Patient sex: M
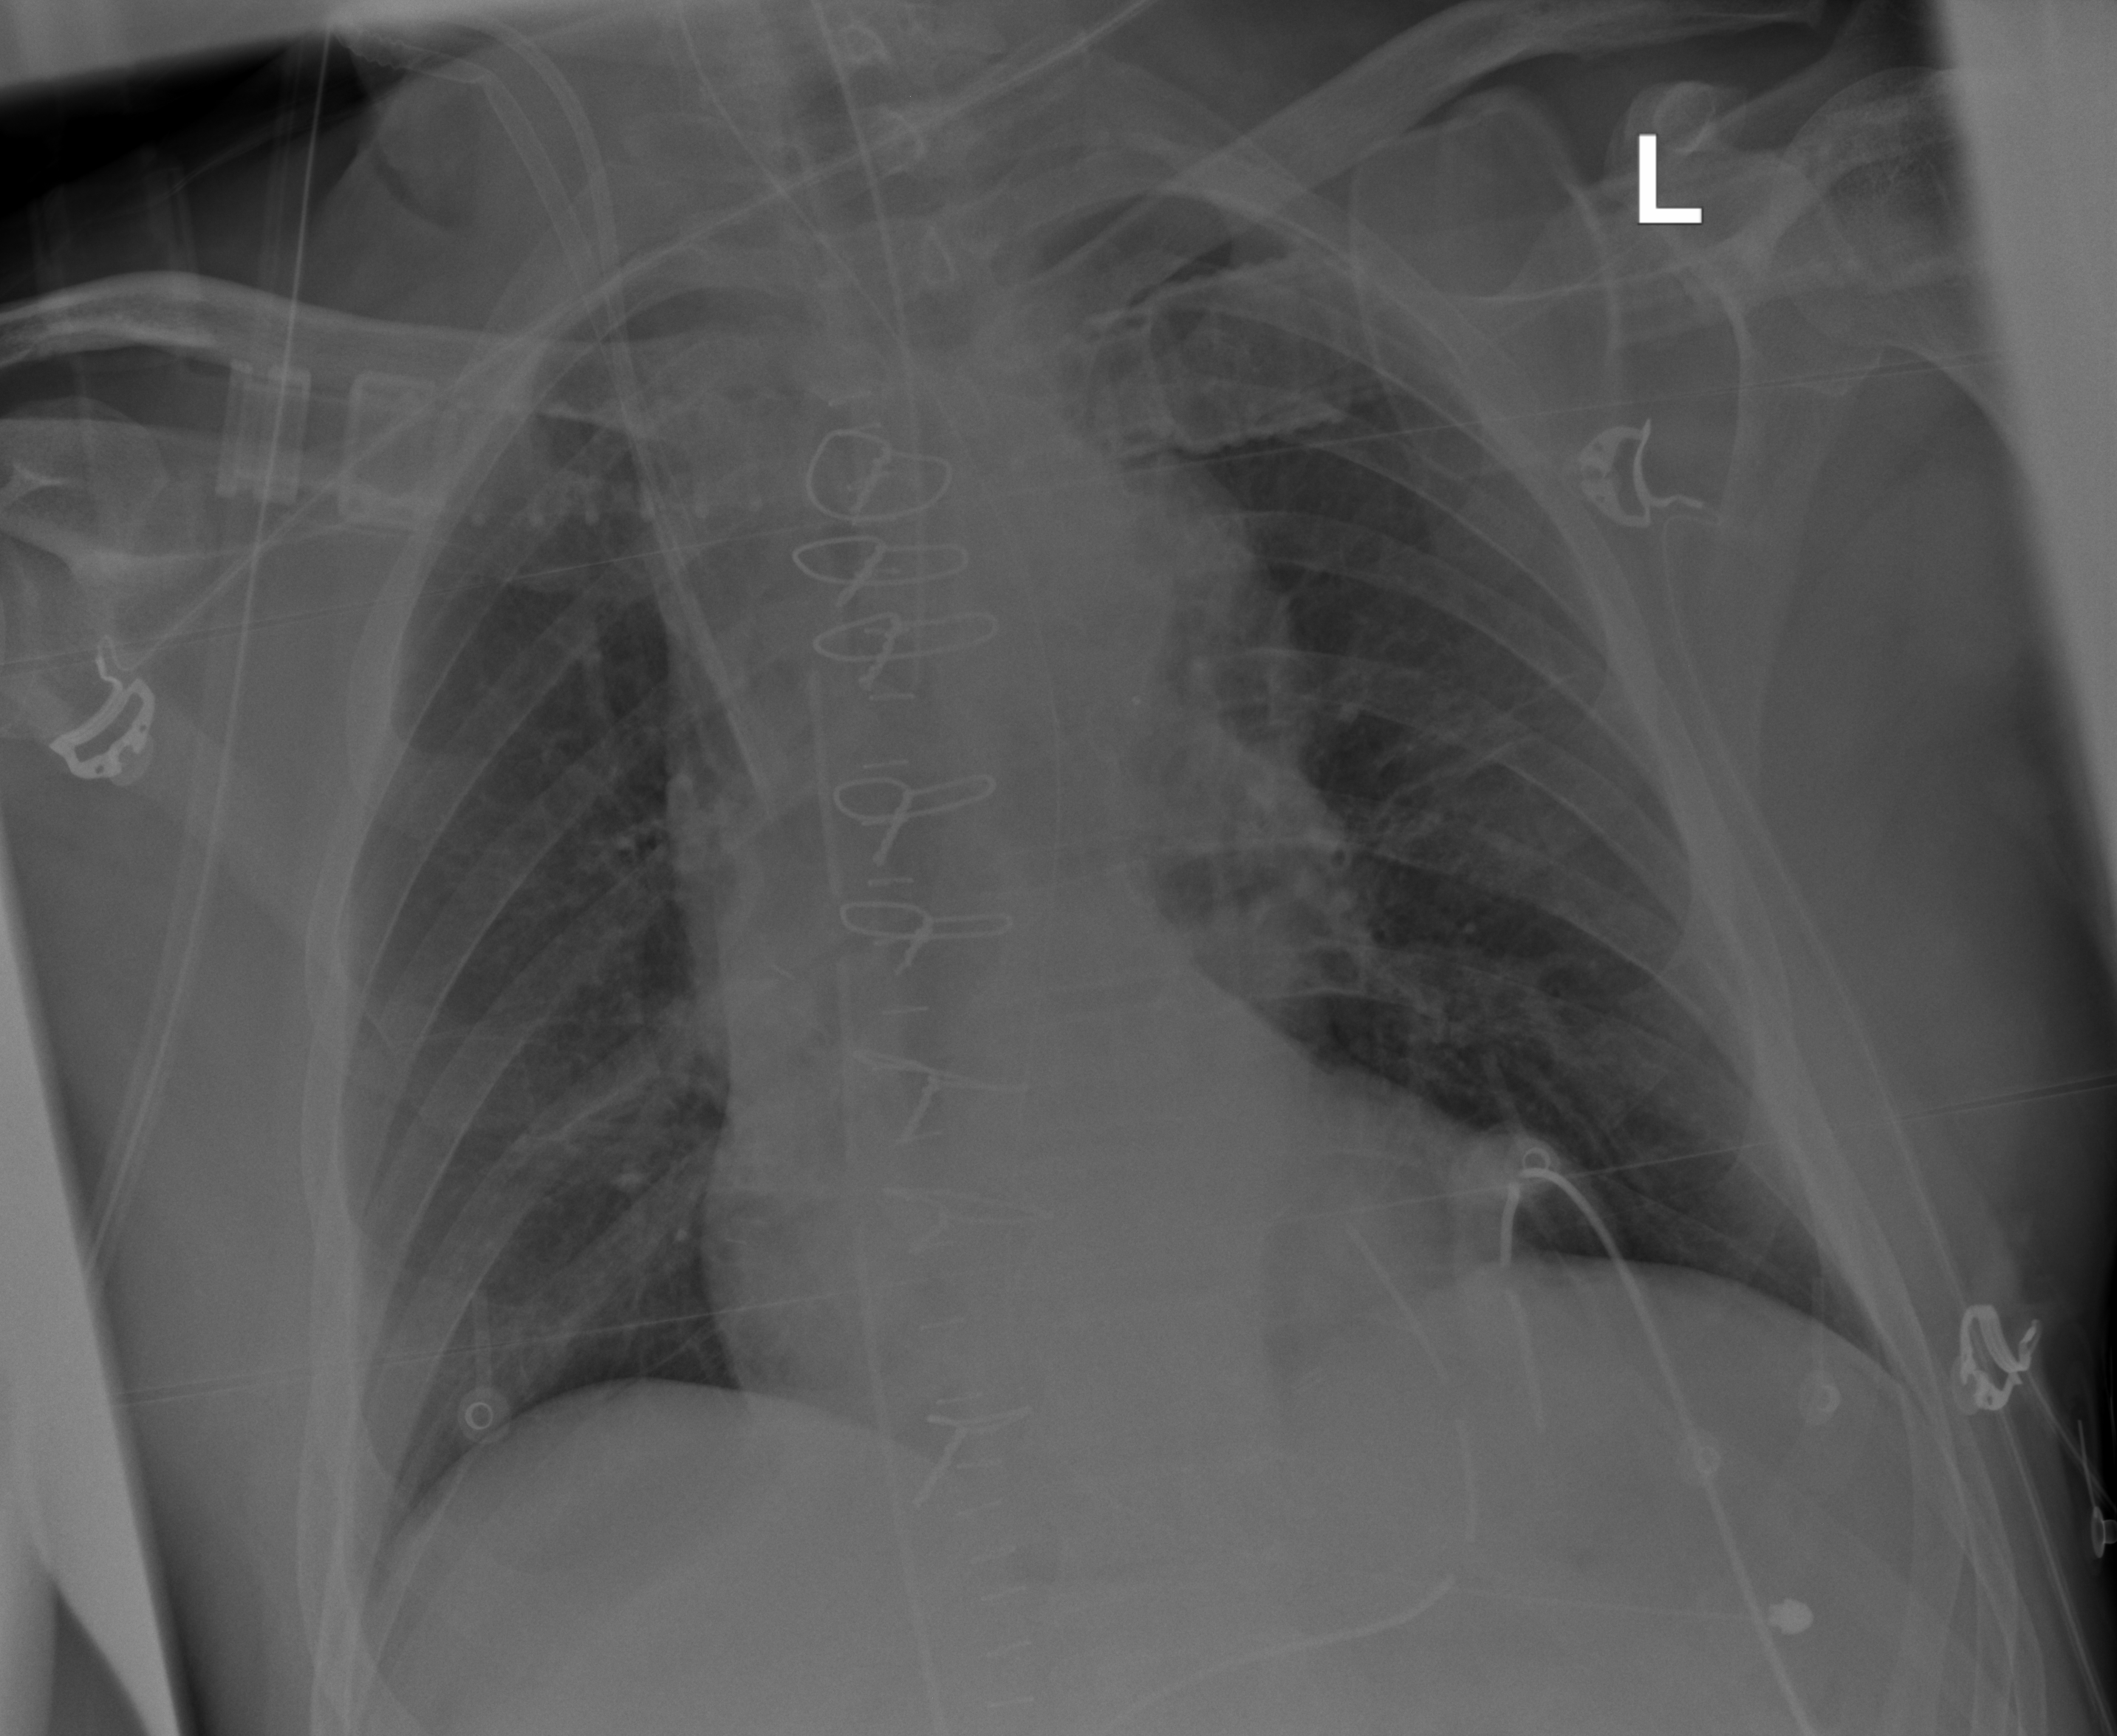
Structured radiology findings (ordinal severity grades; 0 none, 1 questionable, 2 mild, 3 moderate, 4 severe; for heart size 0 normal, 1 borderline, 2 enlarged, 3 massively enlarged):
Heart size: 0
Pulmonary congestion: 0
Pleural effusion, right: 0
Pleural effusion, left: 0
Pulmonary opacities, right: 0
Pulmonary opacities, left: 0
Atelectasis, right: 0
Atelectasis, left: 2